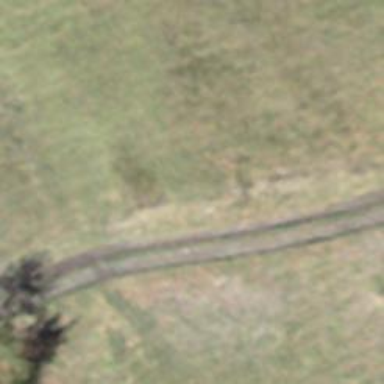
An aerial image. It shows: Track road with grade3 tracktype.